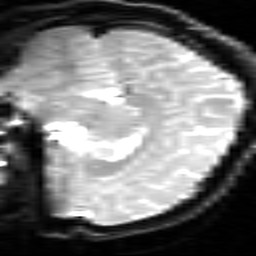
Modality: inplaneT2
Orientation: sagittal
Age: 29
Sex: female